Question: I am trying to create a report where, as an example, it would look like:

I have been able to get this to work with subreports however there are two problems with this approach:
1. Subreports are extremely inefficient. They make a call to the database for every row and column for each of the subreports in Books, Stories and Articles.
2. When used within CRM 2011, you can only have one parent report per subreport which precludes being able to reuse subreports. I have a Landscape and Portrait version of the same report (landscape has additional columns) and I would like to reuse the same subreports but this seems to be unsupported.
My question is whether I could craft a large dataset which contains all the joined properties and then nest a table within a parent table and use filters to only display the correct data within each cell. To put it another way, the parent Table would have the Authors Name and Email, then there would be 3 sub tables, one in Books, stories and Articles.
I have tried putting in a filter into the sub-tables but I get an error saying:
The definition of the report '/ReportName' is invalid
The tablix 'tablix3' has a detail member with inner members. Detail members can only contain static inner members...
This makes no sense to me because the 'email' Field is an inner member and it is not static. Anyone out there know how I should better approach this? Just to pre-empt the response "Change the design of the report", I can't. This is how the users want to see the data. I will accept answers which keep this layout but change the underlying implementation, but not answers along the lines of "make 3 separate reports".
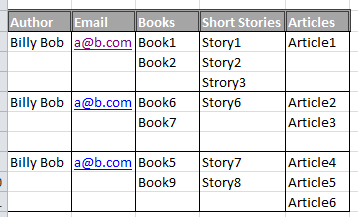
Answer: If your question is - can you nest one table inside another one and filter the nested table, the answer is yes. I have successfully done this.
If you are having a problem, there must be something else about your design that is causing the problem or there is something different about our environments. What version of SSRS are you using? Can you be more specific about your layout? For example, are you using a table or a matrix or a list to start? What steps are you using to insert the nested item? What kind of grouping do you have on the outermost item? The child item? Have you tried this with just one nested item to start?